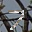
Label: 7